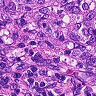
Metastatic tissue present: yes